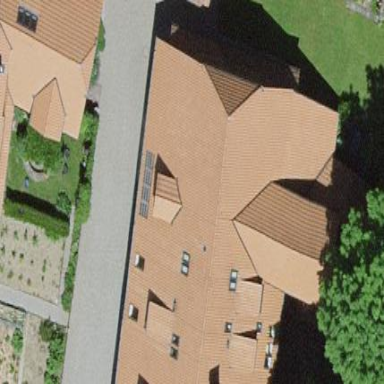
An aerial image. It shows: Residential building.